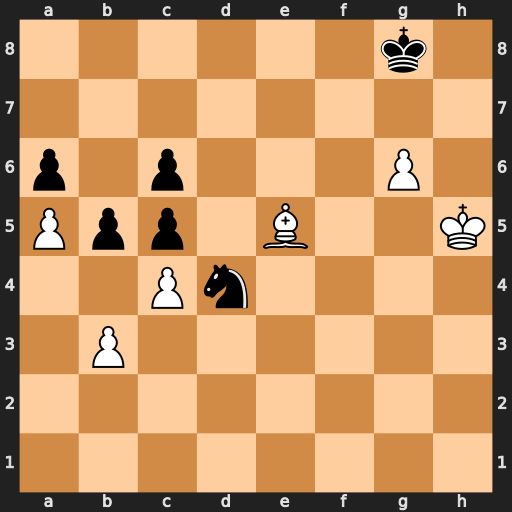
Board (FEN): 6k1/8/p1p3P1/Ppp1B2K/2Pn4/1P6/8/8
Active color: w
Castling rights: -
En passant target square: -
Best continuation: cxb5 Nxb5 Kg4